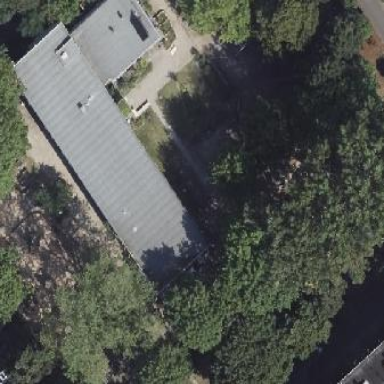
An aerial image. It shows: Kindergarten.